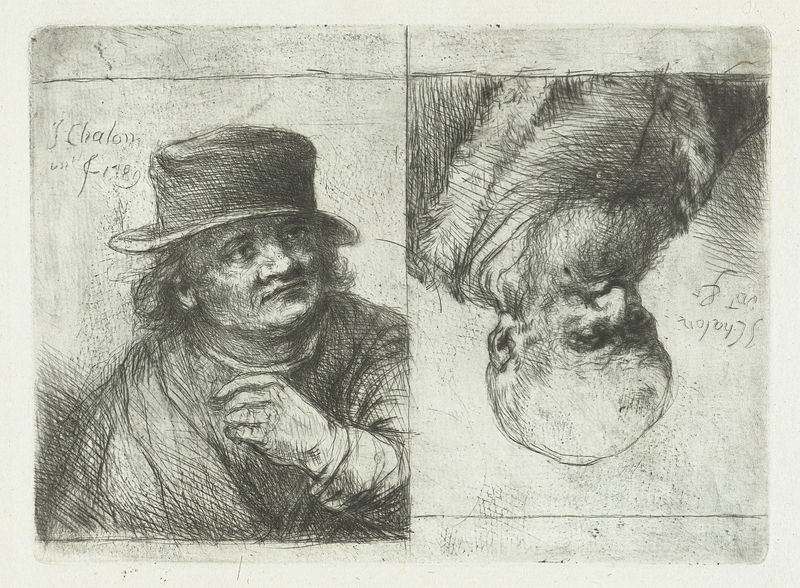
Titel: Twee mansportretten
Künstler: Jan Chalon
Standort: Amsterdam
Institution: Rijksmuseum
Schlagwörter: feder, hand, mann, weiß, grau, hut, mund, nase, schwarz, skizze, zeichnung, bart, augen, kragen, pelz, portrait, signatur, haare, lippen, kahl, glatze, schwarzweiss, schraffur, bleistift, zweiteilig, verkehrt, über kopf, 1789, 1780, chalon